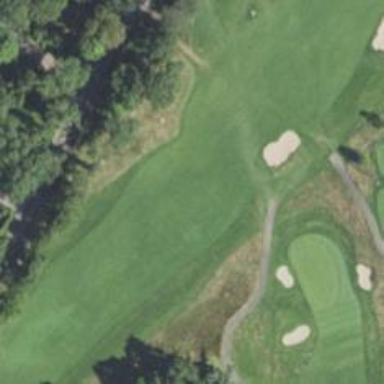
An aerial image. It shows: Golf fairway surrounded by grass.